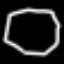
Label: octagon